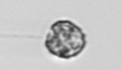
Label: coccolithophorid